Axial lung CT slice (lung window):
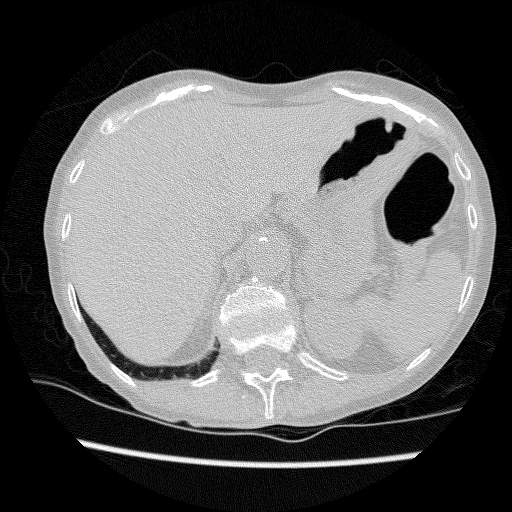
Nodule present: no